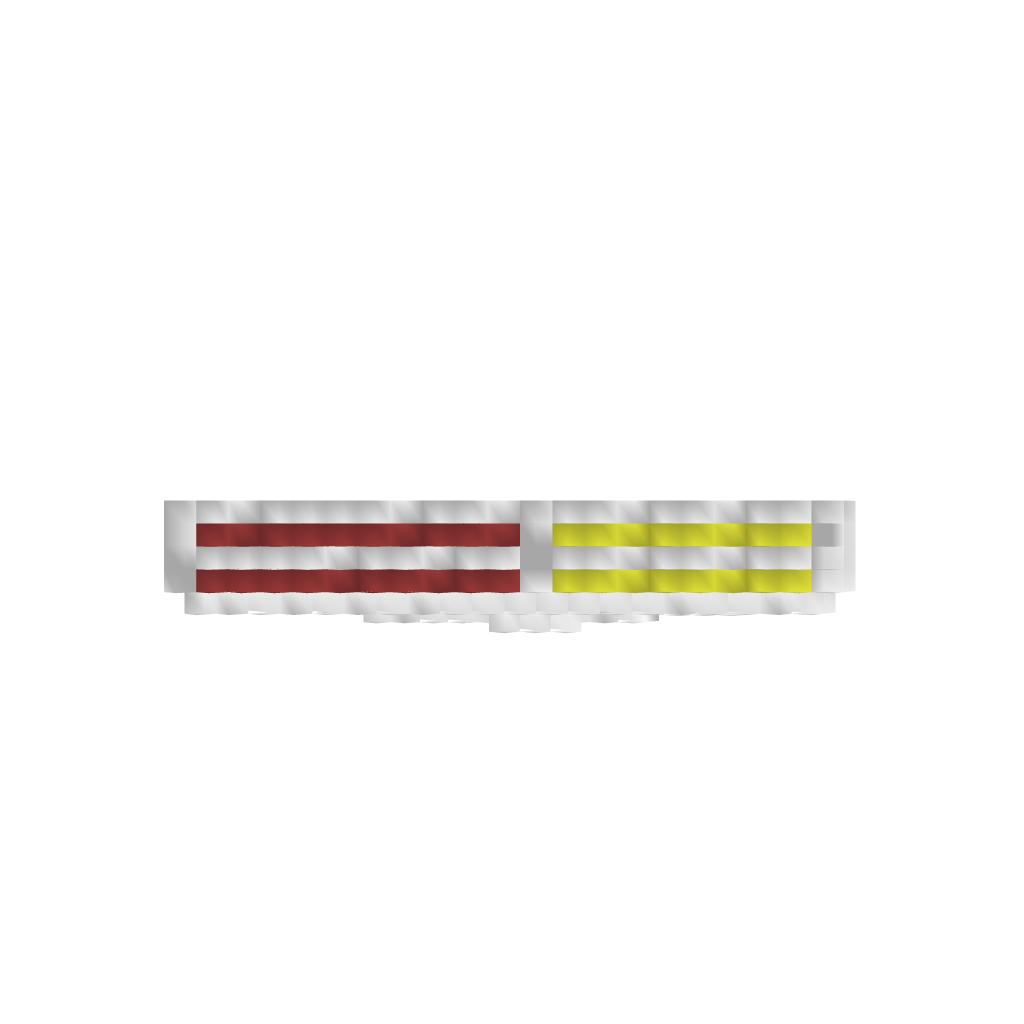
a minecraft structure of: Color Shuffle Tri 1.7.2 bad low quality